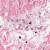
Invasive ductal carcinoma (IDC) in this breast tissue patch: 0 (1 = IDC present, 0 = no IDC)